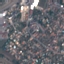
Land use / land cover class: Residential